Field crop: tomato
Growth stage: 2
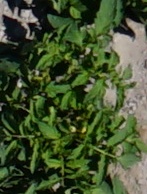
Species: tomato